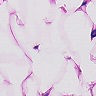
Metastatic tissue present: no